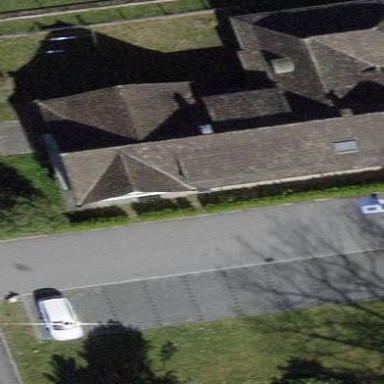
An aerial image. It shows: Building with tiled roof.